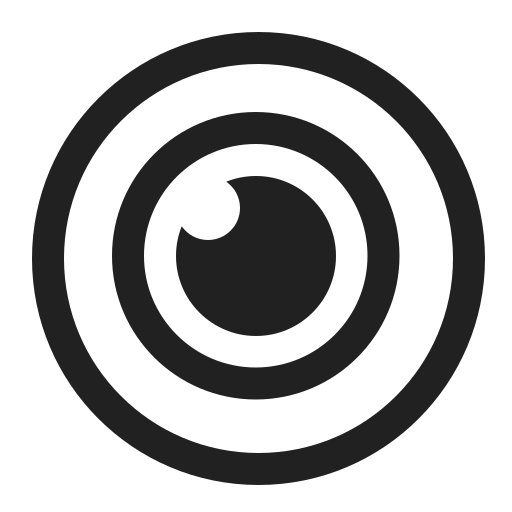
eye high contrast